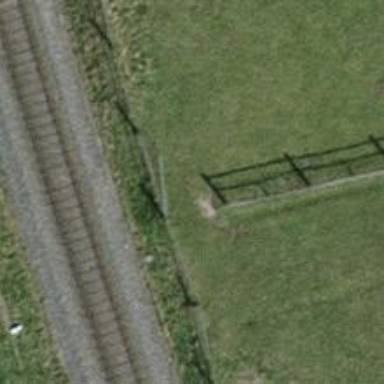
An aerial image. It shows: Gate.